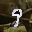
Label: 9